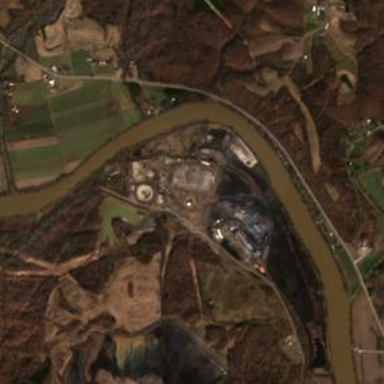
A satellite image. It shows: Industrial area with coal-fired plant.